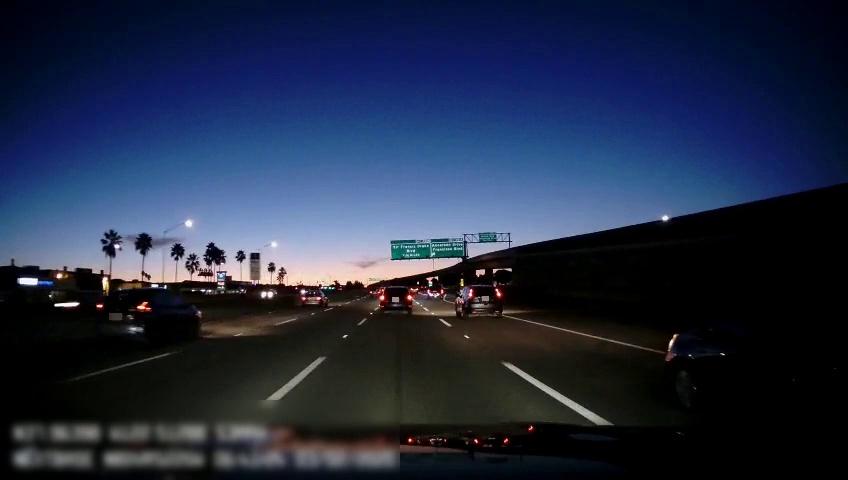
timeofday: Night
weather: Other
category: Drivable Space
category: Vehicles | SUV
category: Vehicles | SUV
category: Vehicles | SUV
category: Vehicles | Car
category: Vehicles | Car
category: Vehicles | Car
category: Vehicles | SUV
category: Lanes | Current Lane
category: Lanes | Current Lane
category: Lanes | Alternate Lane
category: Lanes | Alternate Lane
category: Traffic | Signs
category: Traffic | Signs
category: Traffic | Signs